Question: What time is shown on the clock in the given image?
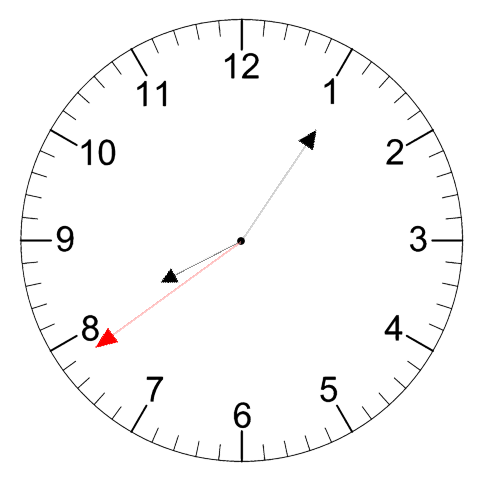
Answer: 08:05:39